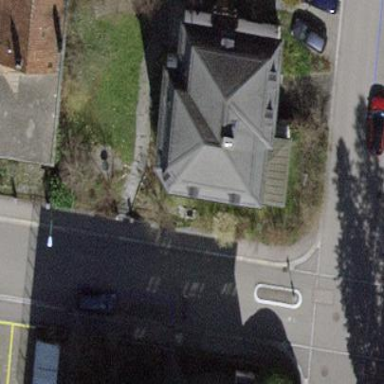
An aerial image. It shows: Apartment building with tiled roof in quadruple saltbox shape.